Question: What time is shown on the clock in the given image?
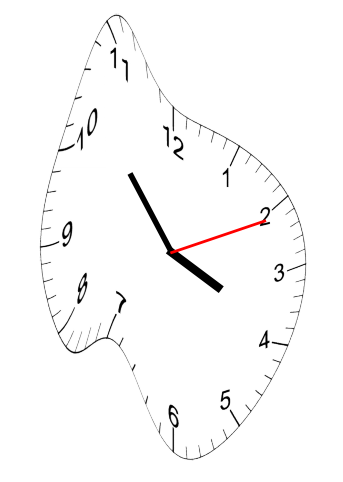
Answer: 03:53:11